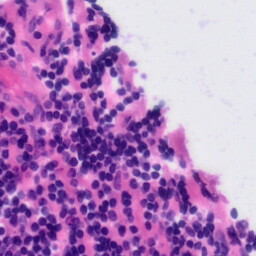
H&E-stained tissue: Tonsil